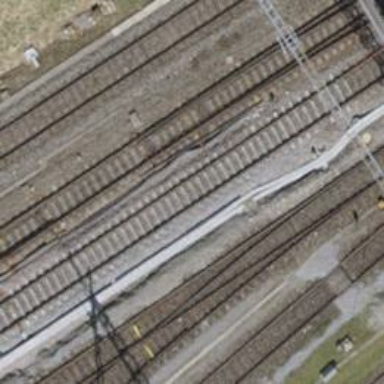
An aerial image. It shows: Railway switch.